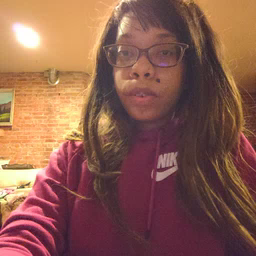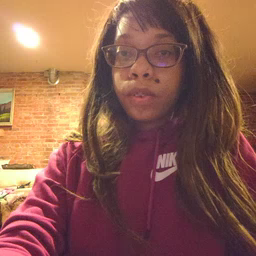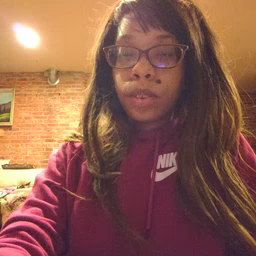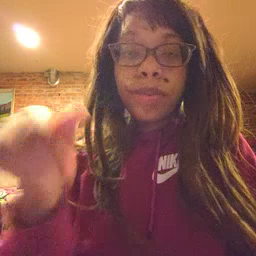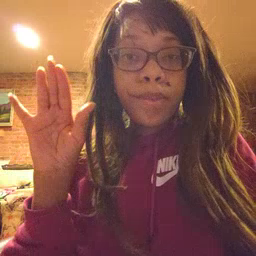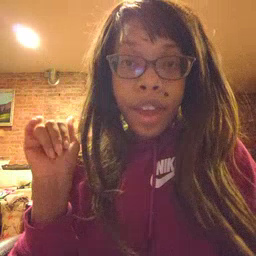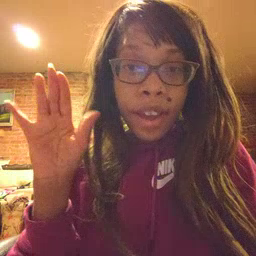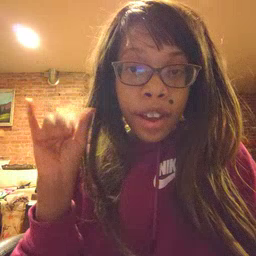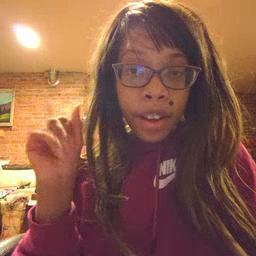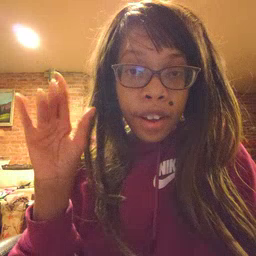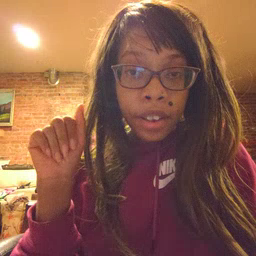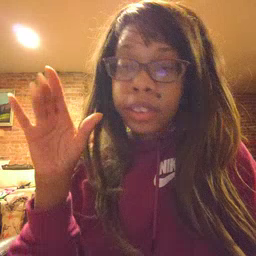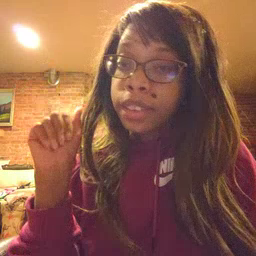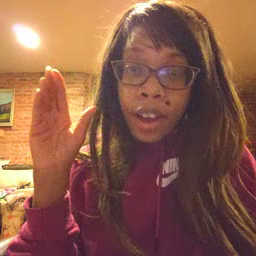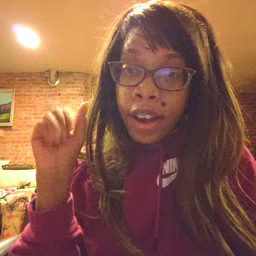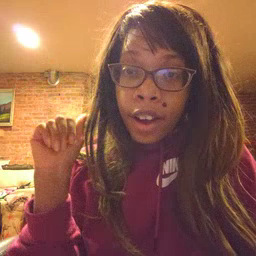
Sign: bye